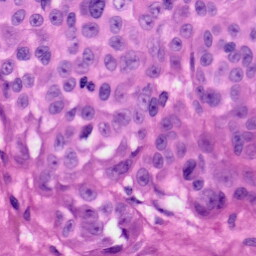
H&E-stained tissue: Skin